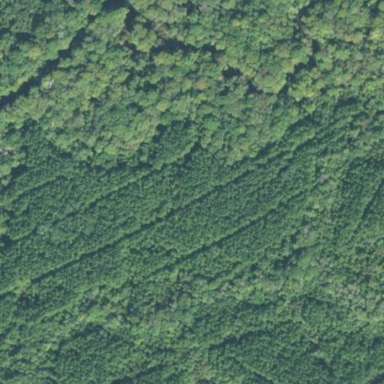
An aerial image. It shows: Forest area dominated by needle-leaved trees.